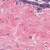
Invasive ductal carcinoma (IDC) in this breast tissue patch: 0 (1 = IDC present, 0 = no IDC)